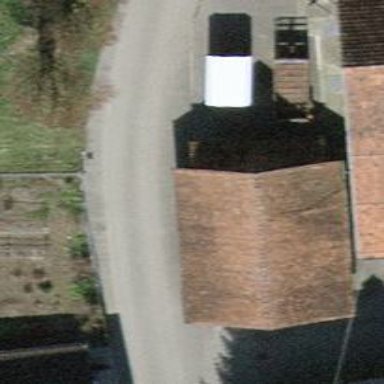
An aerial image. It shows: Rural barn.